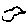
Label: bird